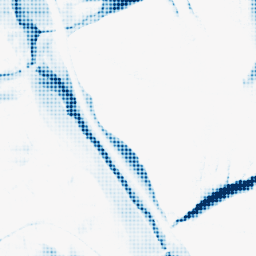
Category: morphological
Decomposition family: morphological_rect
Decomposition parameters: operation: closing
width: 50
height: 20
Upsampling method: sinc_blackman
Upsampling parameters: scale: 8
kernel_size: 8
Upsampling scale: 8